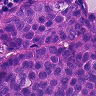
Metastatic tissue present: yes